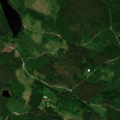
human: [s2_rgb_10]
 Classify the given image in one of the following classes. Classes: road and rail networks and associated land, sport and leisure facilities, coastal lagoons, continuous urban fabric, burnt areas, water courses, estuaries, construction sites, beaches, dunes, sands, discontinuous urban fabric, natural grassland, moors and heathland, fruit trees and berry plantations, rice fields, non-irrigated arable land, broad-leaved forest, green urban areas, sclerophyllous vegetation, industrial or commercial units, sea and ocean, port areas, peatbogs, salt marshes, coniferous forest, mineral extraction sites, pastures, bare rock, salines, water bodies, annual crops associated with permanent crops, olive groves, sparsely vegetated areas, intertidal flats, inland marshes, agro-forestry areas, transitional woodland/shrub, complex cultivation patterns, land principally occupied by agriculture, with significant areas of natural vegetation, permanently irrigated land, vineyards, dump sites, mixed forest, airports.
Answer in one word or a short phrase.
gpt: coniferous forest, mixed forest, transitional woodland/shrub